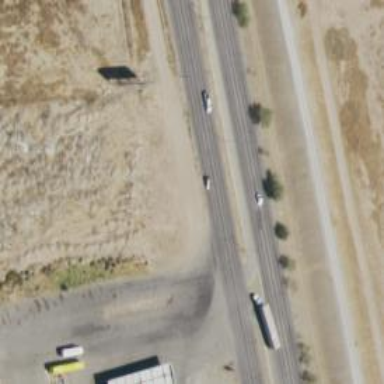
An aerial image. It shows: Trunk link highway.